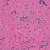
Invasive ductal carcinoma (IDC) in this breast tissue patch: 0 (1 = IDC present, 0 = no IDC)